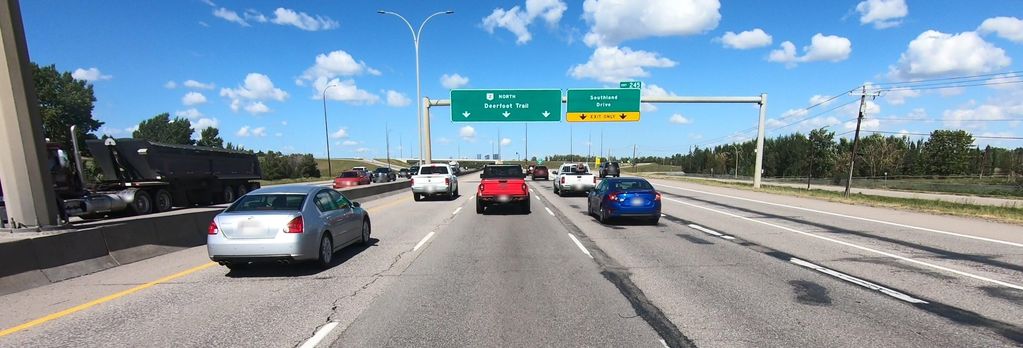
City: calgary